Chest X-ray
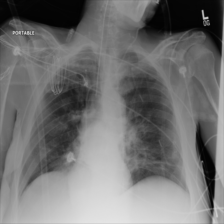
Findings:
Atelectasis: negative
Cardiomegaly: negative
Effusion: negative
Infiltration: negative
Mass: negative
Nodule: negative
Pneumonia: negative
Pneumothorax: negative
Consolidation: negative
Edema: negative
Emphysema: negative
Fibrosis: negative
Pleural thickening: negative
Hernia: negative